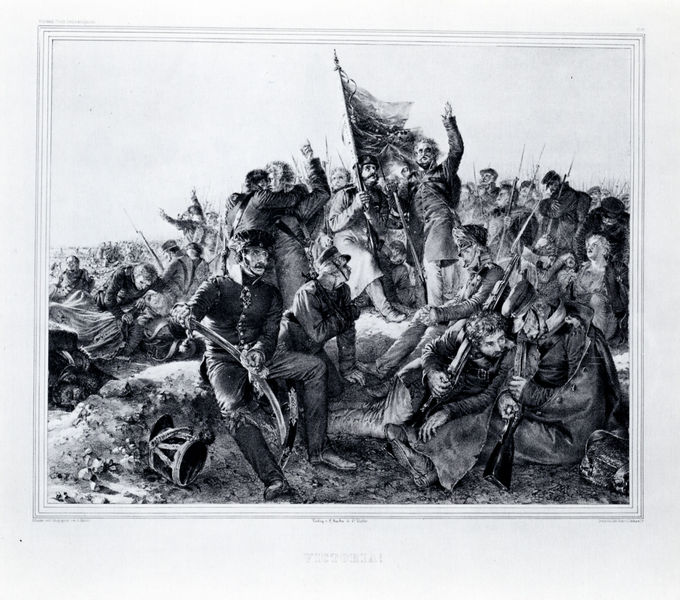
Titel: Denkwürdigkeiten aus der Brandenburgisch-Preussischen Geschichte - Blatt 12: Victoria!
Künstler: Adolph Menzel
Standort: Berlin
Institution: Staatliche Museen zu Berlin, Kupferstichkabinett
Schlagwörter: dunkel, kampf, schatten, menschen, frau, hell, licht, männer, szene, zeichnung, bart, feier, mütze, mord, gesten, feld, hügel, umarmung, fahne, flagge, fels, grafik, rast, franzosen, krieg, schlacht, wild, soldaten, ansprache, freude, foto, außen, blut, stolz, druck, schwarz-weiß, stich, militär, säbel, uniform, uniformen, waffen, leichen, tote, verletzte, dynamik, mäntel, armee, heer, sieg, triumph, gewehr, leid, leiden, schmerz, krieger, personengruppe, gewehre, jubel, kontrats, schlachtfeld, patriotismus, erdhügel, friede, triumpf, bajonett, bajonette, muskete, enthusiasmus, siegesfeier, aufgespießt, revolutlion, #sieg